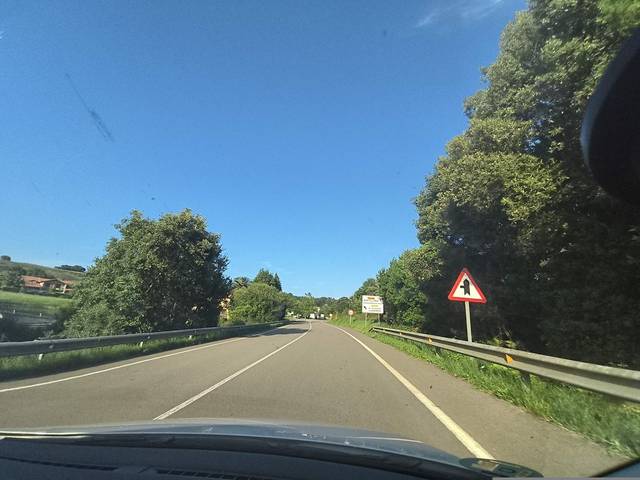
Region: Spain
Coordinates: 43.39, -4.251